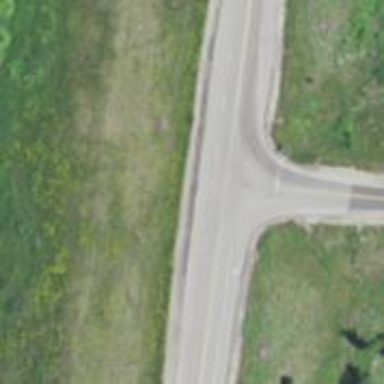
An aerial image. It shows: Trunk link highway.